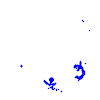
Particle: electron